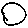
Label: circle